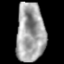
Tissue: lung
Cell type: Endothelial cells
Senescence score: 0.1434
Nuclear area (px): 1644
Mean DAPI intensity: 163.752